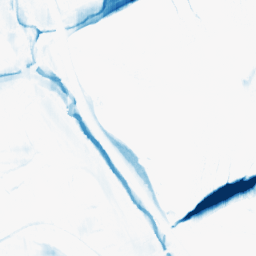
Category: morphological
Decomposition family: morphological_ellipse
Decomposition parameters: operation: closing
width: 30
height: 5
Upsampling method: bspline
Upsampling parameters: scale: 4
Upsampling scale: 4